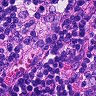
Metastatic tissue present: no